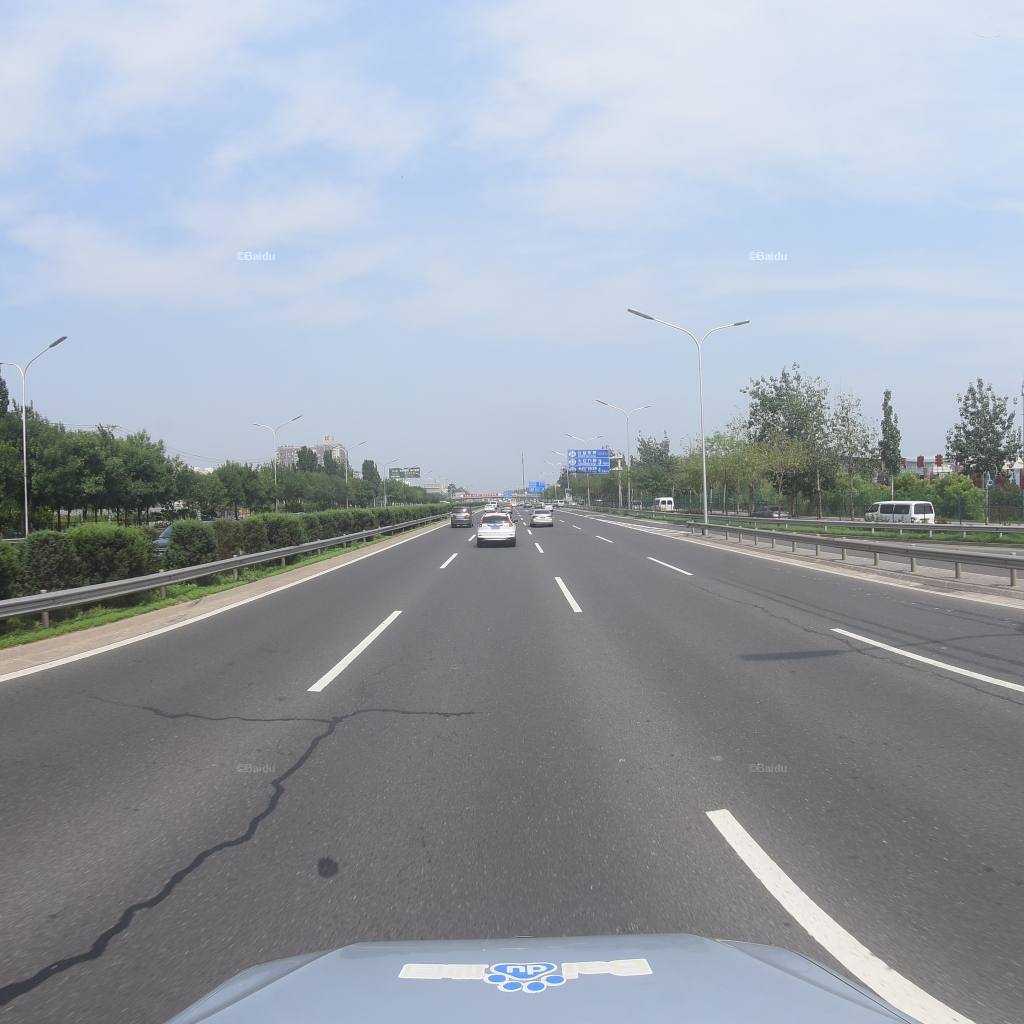
Region: Fengtai
Road damage annotations: transverse patch, longitudinal patch, longitudinal patch